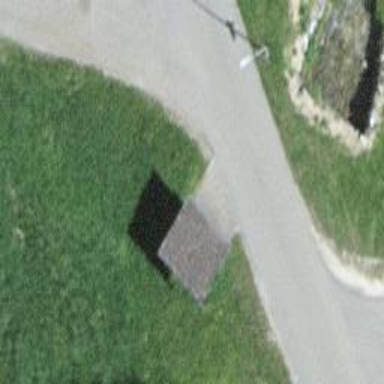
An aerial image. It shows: Public transport shelter.